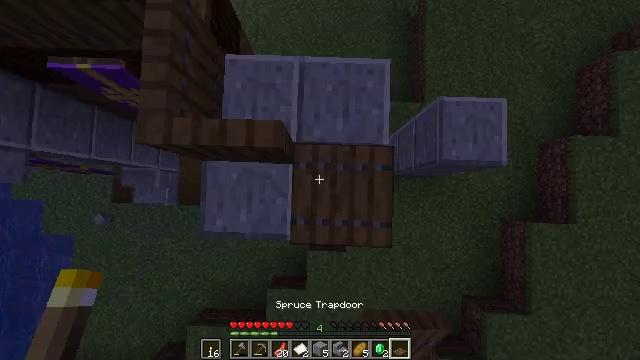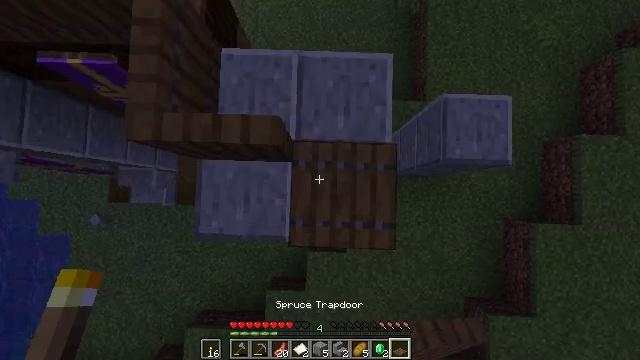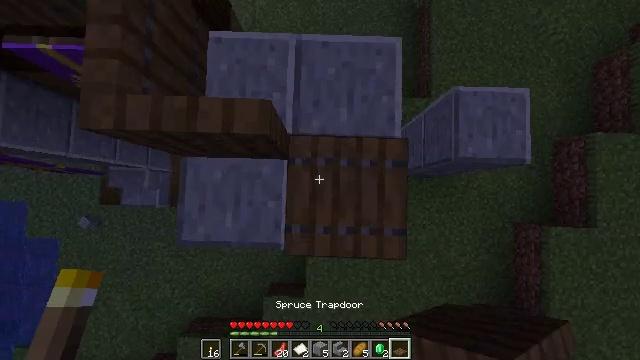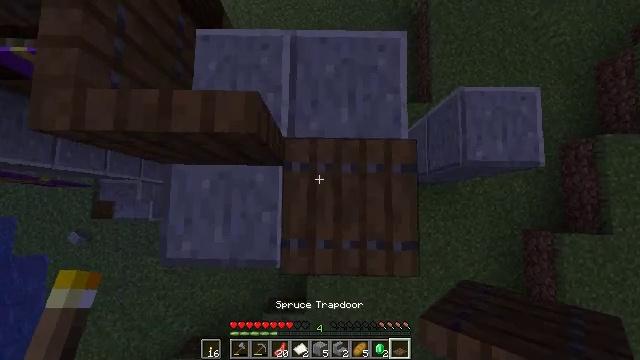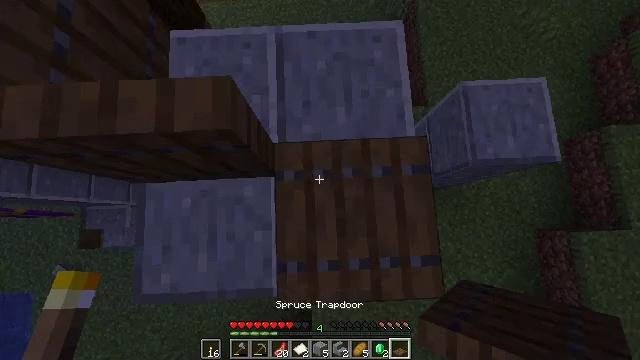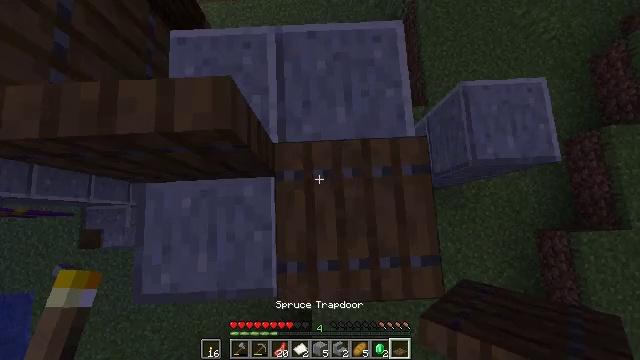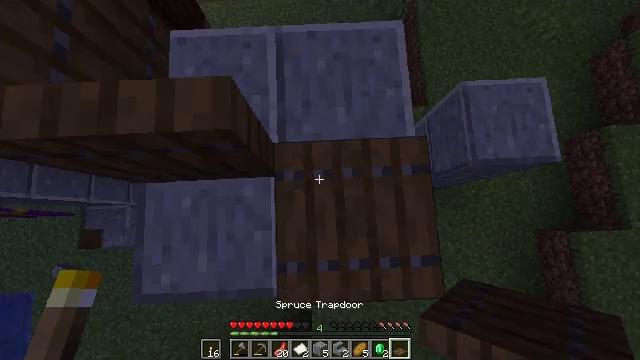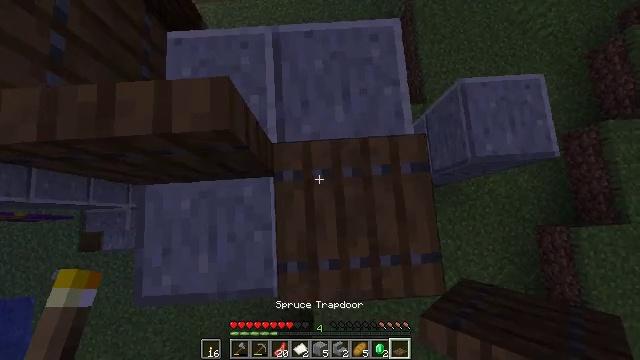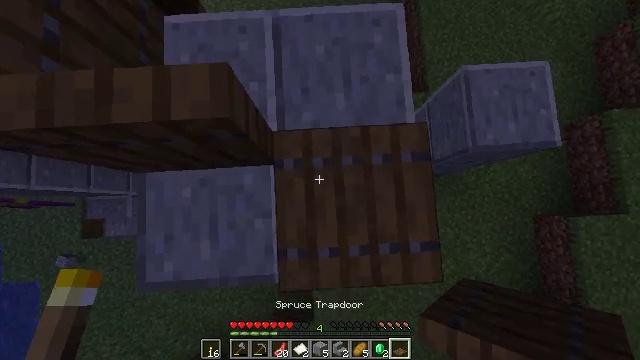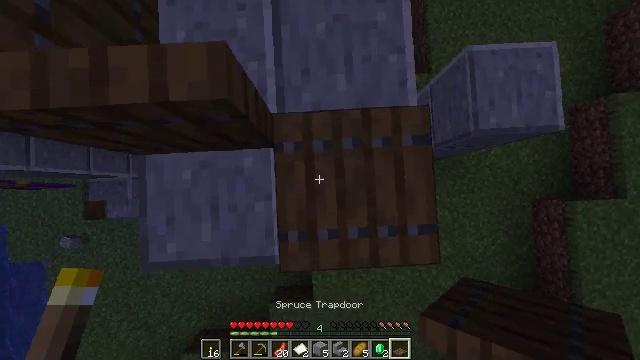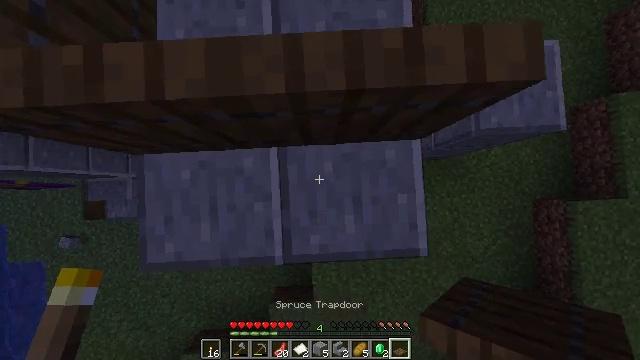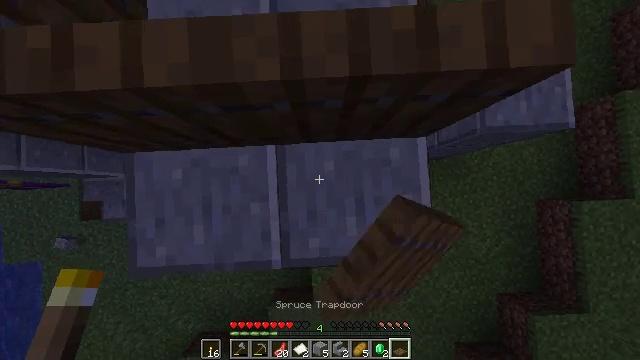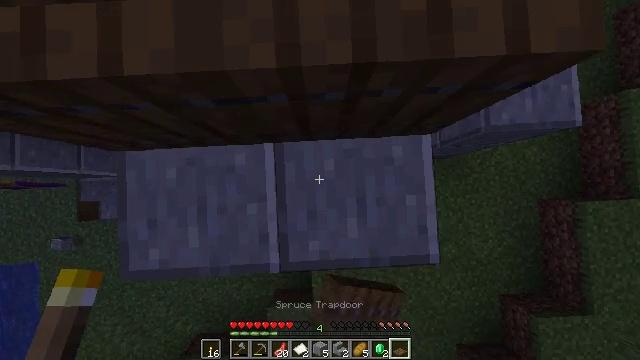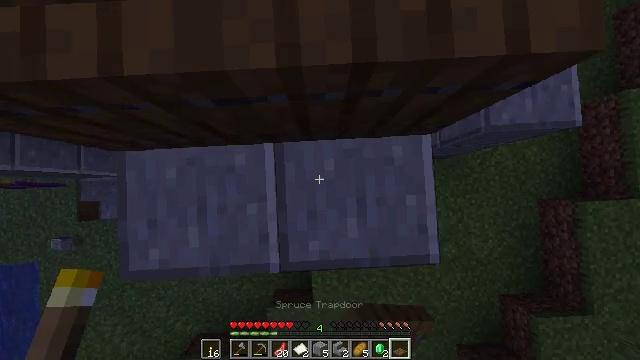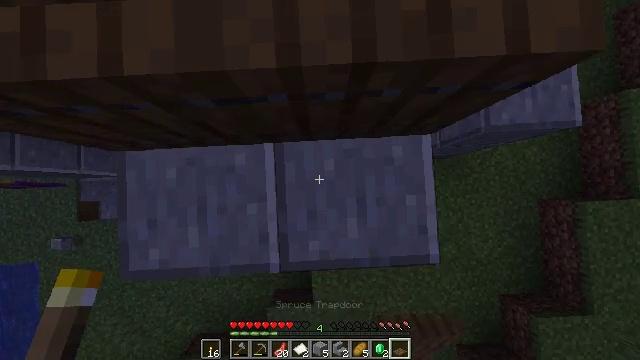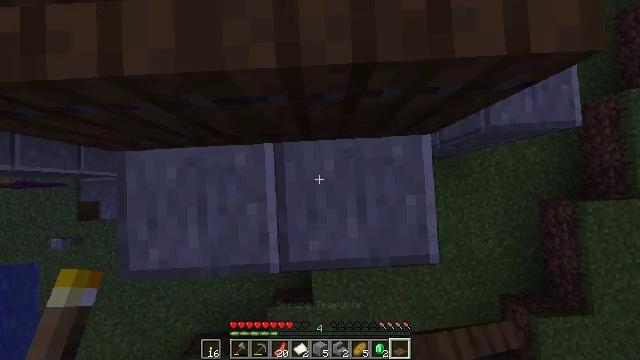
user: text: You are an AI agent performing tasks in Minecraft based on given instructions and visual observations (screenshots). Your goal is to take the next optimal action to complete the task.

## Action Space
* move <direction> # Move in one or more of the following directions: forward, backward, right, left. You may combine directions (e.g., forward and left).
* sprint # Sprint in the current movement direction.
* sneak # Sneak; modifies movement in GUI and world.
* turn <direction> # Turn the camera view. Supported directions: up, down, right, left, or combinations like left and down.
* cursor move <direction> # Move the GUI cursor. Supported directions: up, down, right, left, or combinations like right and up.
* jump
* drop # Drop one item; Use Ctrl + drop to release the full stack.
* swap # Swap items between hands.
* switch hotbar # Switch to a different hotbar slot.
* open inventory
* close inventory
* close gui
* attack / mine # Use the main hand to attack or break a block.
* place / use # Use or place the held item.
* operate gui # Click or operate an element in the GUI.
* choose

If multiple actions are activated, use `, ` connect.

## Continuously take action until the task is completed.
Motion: motion action
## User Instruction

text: Mine polished andesite from a structure.
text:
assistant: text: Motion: no_op
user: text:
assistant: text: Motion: no_op
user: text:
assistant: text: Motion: turn right and up
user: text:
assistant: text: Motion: turn right and up
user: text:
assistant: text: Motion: no_op
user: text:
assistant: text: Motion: no_op
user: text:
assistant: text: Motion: no_op
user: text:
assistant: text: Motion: turn down
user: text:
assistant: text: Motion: turn down
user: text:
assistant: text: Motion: use / place
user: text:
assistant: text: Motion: use / place
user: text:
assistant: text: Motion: use / place
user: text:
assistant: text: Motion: no_op
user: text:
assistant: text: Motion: no_op
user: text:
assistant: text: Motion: no_op
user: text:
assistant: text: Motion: no_op
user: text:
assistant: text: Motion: turn right
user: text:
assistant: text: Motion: turn right and down
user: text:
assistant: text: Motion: turn right and down
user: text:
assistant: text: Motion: turn right, switch to hotbar 1
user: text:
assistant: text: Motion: switch to hotbar 1
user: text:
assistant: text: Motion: switch to hotbar 1
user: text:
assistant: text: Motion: turn right
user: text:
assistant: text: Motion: attack / mine
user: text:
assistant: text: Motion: turn right, attack / mine
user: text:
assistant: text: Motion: turn right and up, attack / mine
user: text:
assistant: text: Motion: turn right and up, attack / mine
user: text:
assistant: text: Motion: turn right, attack / mine
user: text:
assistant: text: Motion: turn right, attack / mine
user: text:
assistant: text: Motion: attack / mine